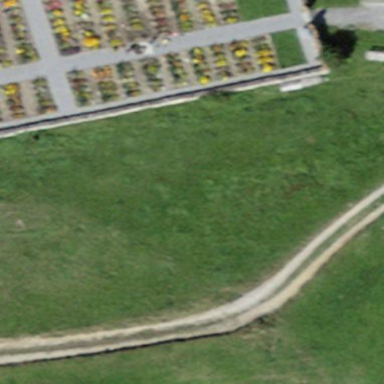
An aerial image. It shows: Grave yard.